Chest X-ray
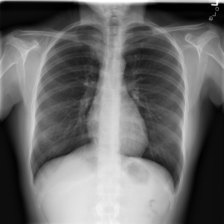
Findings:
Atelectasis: negative
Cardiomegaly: negative
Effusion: negative
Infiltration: negative
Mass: negative
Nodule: negative
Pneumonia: negative
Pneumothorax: negative
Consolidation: negative
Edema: negative
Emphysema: negative
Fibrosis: negative
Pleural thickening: negative
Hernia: negative